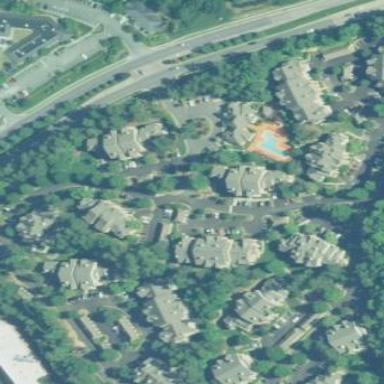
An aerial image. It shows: Residential area within neighborhood.